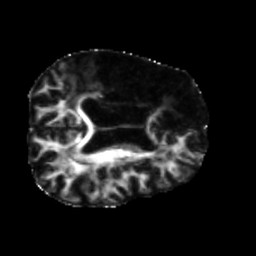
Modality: FA
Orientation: axial
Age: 64
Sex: male
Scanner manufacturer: siemens
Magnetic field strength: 3 T
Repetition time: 5.25 s
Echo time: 0.08 s